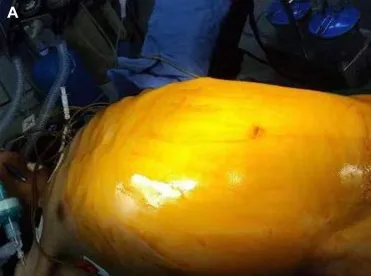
Preoperative and postoperative comparison. (A) The preoperative appearance of the patient's abdomen.
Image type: medical_photograph (other_medical_photograph)